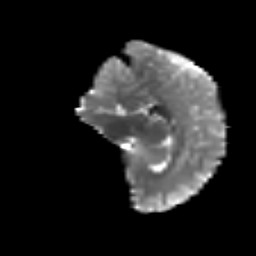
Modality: T2w
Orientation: sagittal
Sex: female
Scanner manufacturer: siemens
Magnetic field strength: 3 T
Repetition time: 5 s
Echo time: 0.071 s